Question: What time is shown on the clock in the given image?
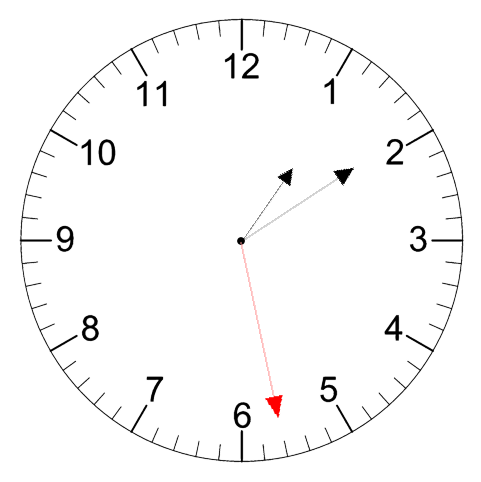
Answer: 01:09:28